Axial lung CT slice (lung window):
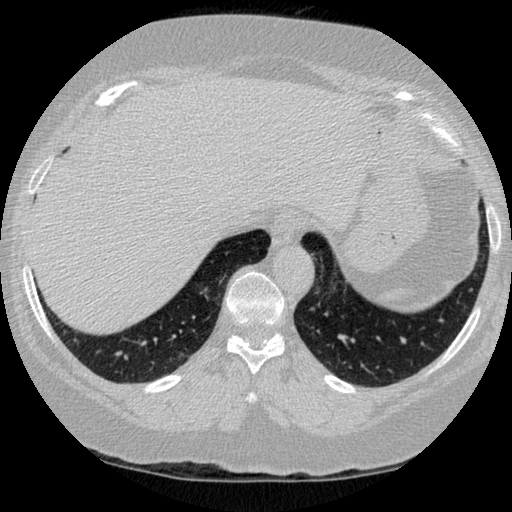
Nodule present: no